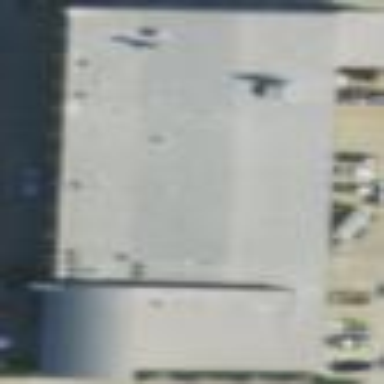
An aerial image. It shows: Building used as car repair shop.